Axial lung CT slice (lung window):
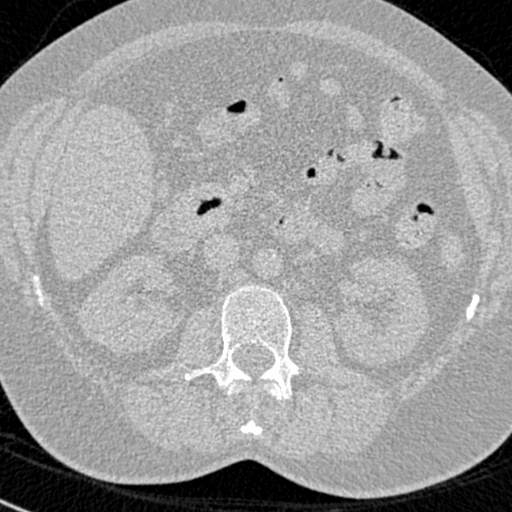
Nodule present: no